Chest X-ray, AP view. Patient: 49 years old, sex M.
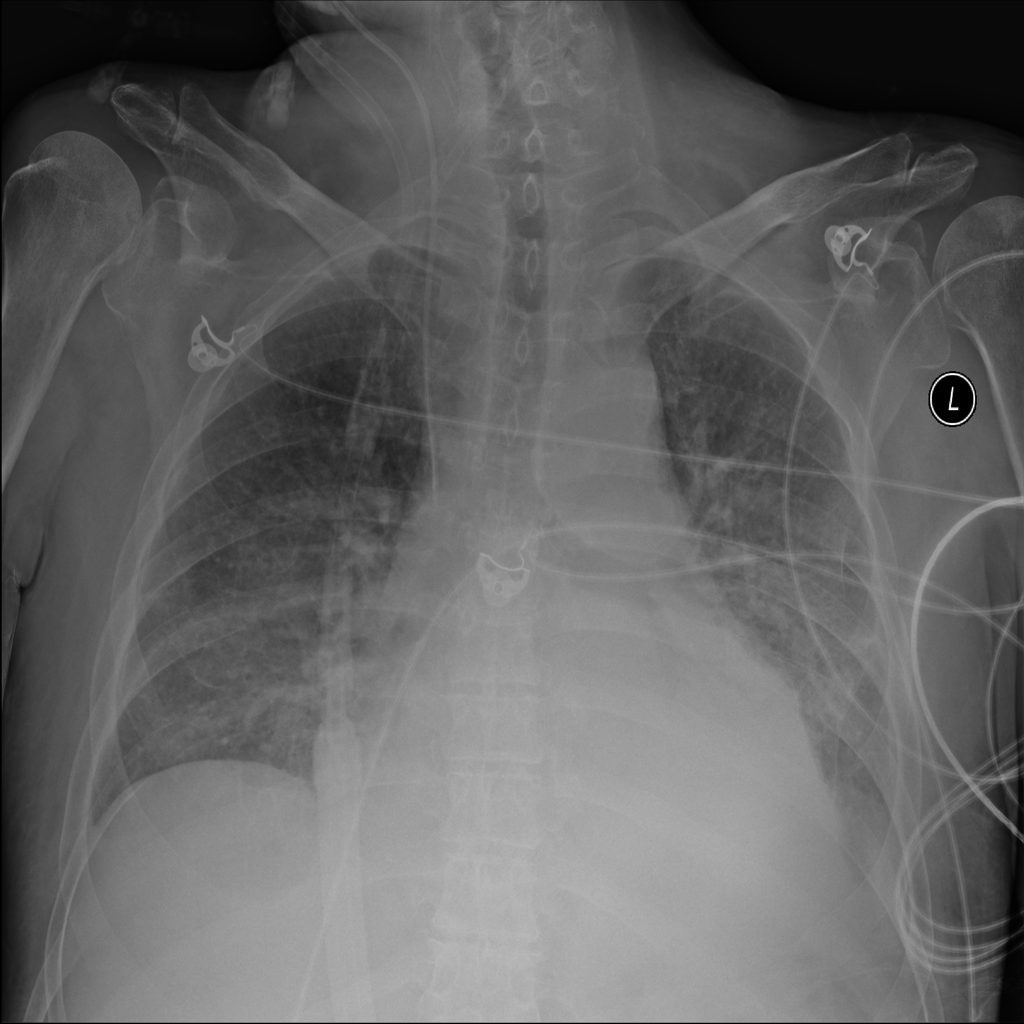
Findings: Effusion, Infiltration, Pleural_Thickening